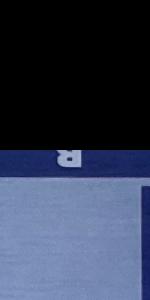
Label: Empty